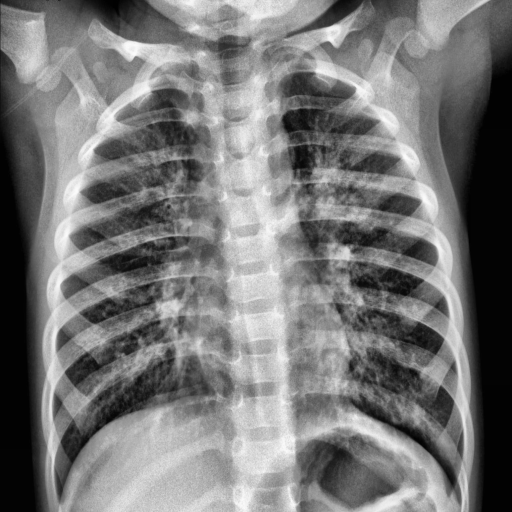
Finding: PNEUMONIA